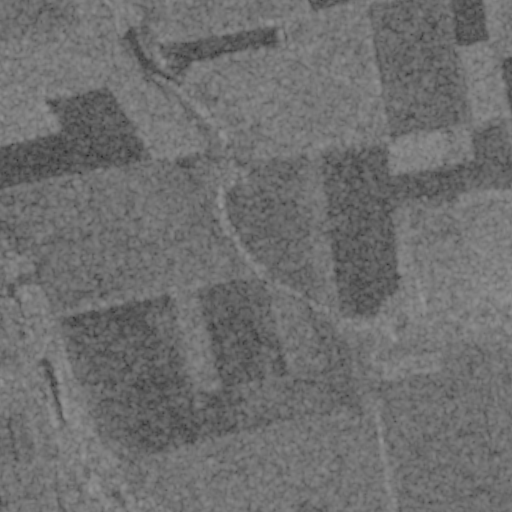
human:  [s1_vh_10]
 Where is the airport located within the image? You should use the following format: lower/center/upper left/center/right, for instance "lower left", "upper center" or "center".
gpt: The airport is located in the upper right of the image.
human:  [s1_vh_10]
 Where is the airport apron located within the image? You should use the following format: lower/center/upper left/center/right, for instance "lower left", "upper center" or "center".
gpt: The airport apron is located in the upper right of the image.
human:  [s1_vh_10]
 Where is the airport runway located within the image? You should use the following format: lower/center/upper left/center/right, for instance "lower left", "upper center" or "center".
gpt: The airport runway is located in the upper right of the image.
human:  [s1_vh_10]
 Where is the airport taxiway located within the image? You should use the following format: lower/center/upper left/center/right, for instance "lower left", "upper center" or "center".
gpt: The airport taxiway is located in the upper right of the image.
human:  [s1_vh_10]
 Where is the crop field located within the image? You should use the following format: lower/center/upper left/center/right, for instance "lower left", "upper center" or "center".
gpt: The crop field is located in the upper left of the image.
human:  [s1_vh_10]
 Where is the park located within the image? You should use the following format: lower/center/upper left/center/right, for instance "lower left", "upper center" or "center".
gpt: The park is located in the lower left of the image.
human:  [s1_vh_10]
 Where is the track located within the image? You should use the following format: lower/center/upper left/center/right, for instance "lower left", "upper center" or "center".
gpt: There is no track in the image.

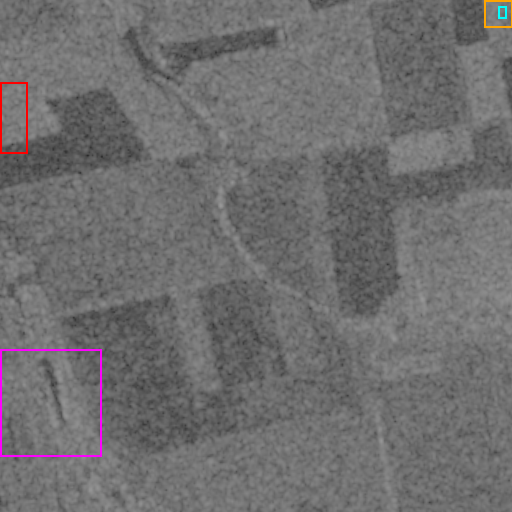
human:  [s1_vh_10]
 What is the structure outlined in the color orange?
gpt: The structure outlined in orange is an airport.
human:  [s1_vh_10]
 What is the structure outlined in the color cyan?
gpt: The structure outlined in cyan is an airport apron.
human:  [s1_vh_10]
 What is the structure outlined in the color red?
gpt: The structure outlined in red is a crop field.
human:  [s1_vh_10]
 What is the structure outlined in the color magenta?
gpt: The structure outlined in magenta is a park.
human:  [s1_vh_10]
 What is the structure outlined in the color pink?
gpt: There is no pink outline.